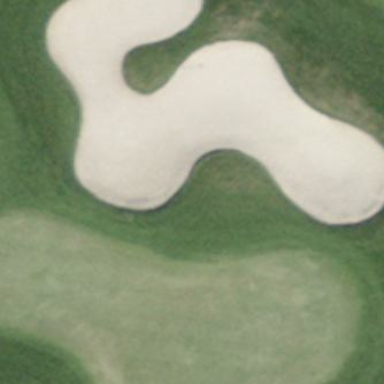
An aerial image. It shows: Golf bunker filled with sandy terrain.